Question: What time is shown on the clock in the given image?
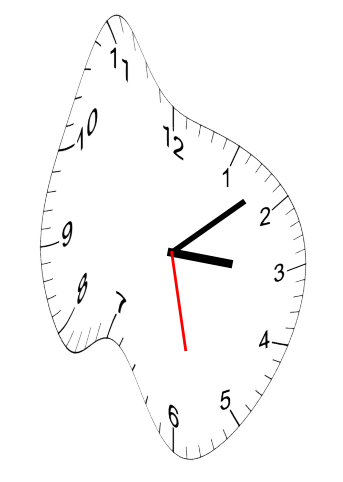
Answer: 03:08:28